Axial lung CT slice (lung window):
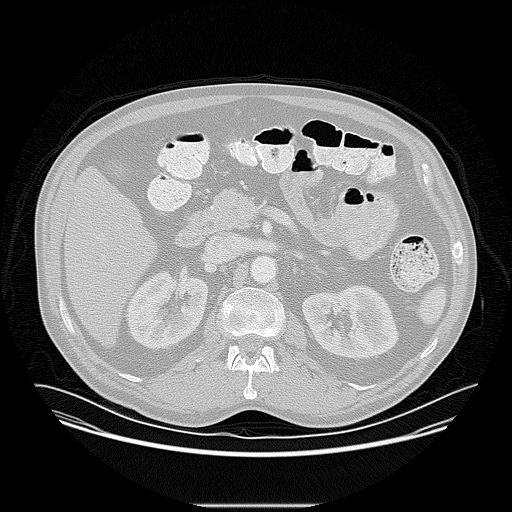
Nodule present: no